Interaction volume radius: 5 \u00c5
Interaction volume height: 25 \u00c5
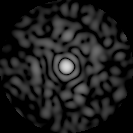
Disorder parameter: 0.8359